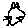
Label: cat